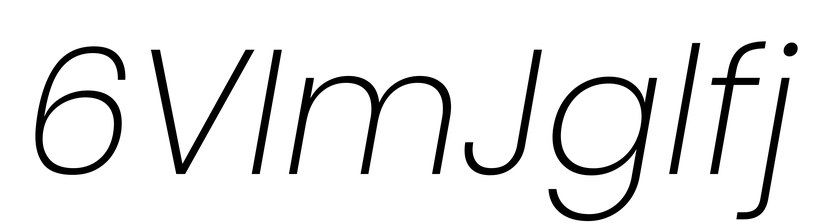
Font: Poppins-ExtraLightItalic